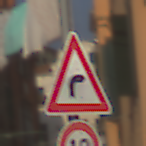
Verkehrszeichen: KurveRechts
Zusatzzeichen unten: Geschwindigkeit10
Umgebung: Outdoor, Urban
Tageszeit: MorningAfternoon
Wetter: Clear
Licht: Natural
Jahreszeit: NotSpecified
Kontrast: HighContrast